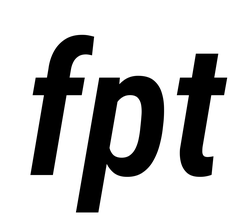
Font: Roboto-Italic_Condensed_SemiBold_Italic